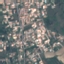
Land use / land cover class: Residential